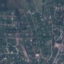
Land use / land cover class: Residential